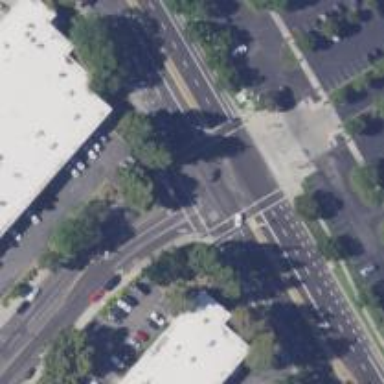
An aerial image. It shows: Solid stop line on the road.